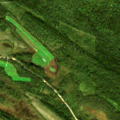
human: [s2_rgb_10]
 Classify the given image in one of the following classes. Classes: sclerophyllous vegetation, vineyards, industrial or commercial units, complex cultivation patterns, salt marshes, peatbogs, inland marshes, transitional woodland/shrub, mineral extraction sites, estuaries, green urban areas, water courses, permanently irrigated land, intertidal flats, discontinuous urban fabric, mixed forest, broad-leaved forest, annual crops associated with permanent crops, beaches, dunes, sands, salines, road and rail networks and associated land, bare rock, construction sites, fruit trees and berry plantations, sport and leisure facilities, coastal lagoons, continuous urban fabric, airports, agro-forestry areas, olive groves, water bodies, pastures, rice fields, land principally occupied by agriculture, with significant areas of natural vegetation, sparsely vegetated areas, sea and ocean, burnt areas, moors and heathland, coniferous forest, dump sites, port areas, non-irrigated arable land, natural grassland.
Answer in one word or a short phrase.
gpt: coniferous forest, transitional woodland/shrub